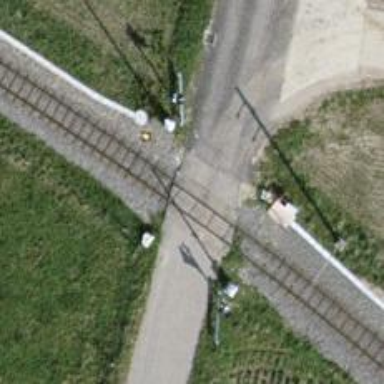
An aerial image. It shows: Level crossing along the railway.